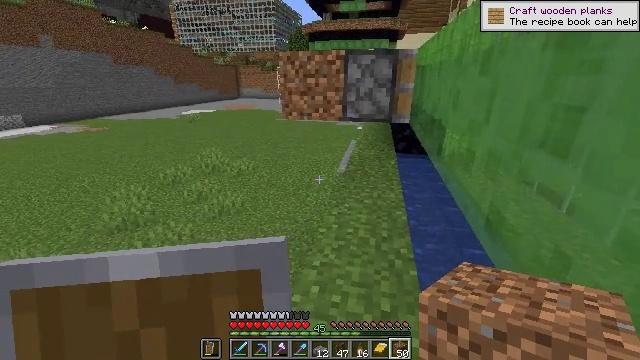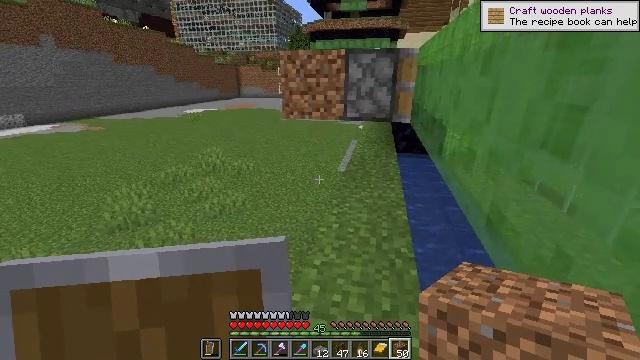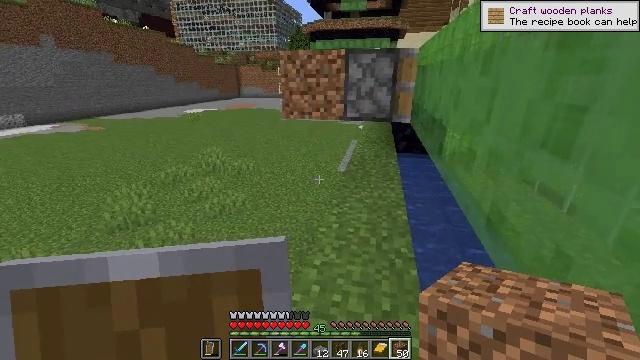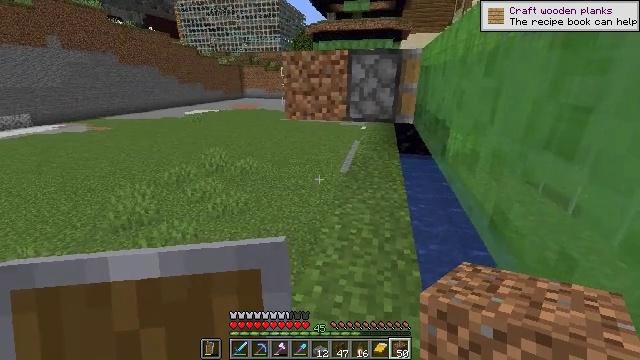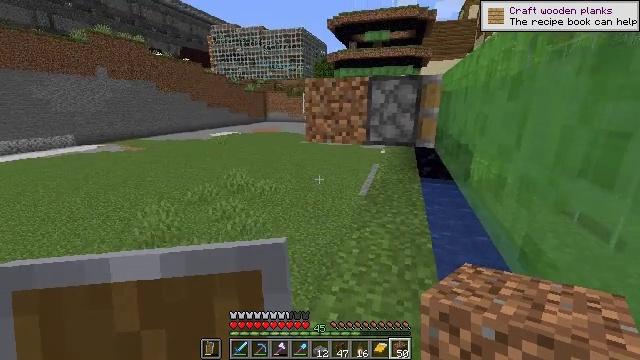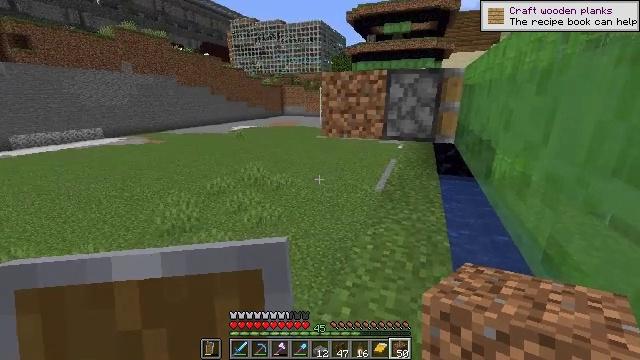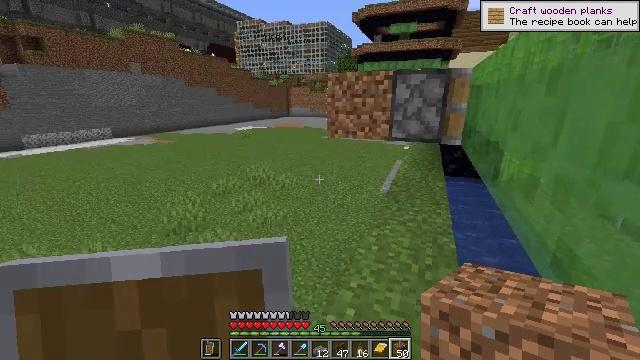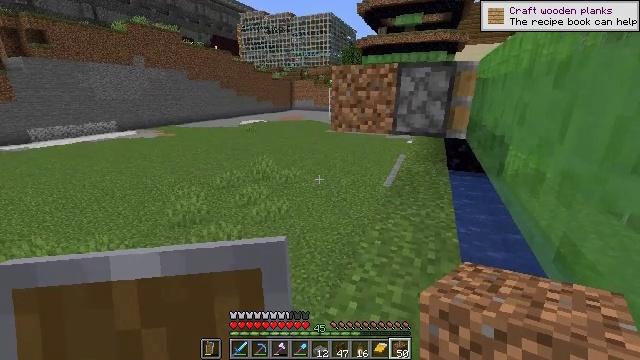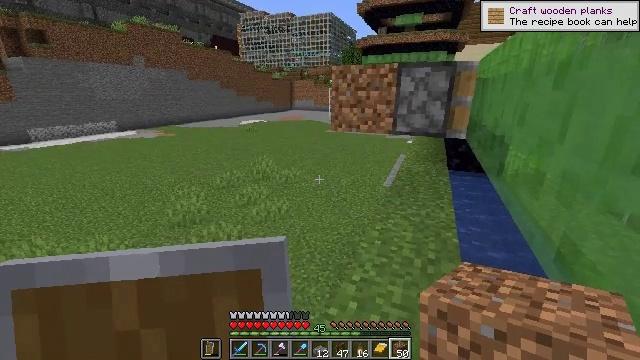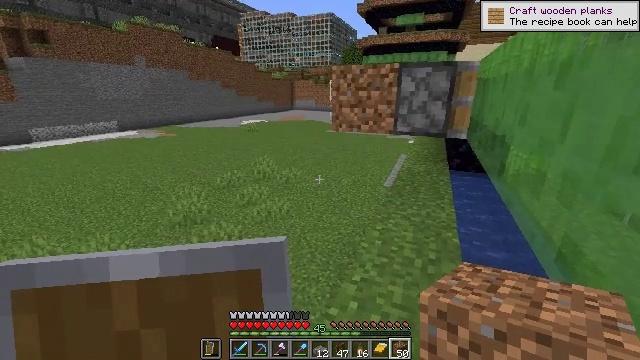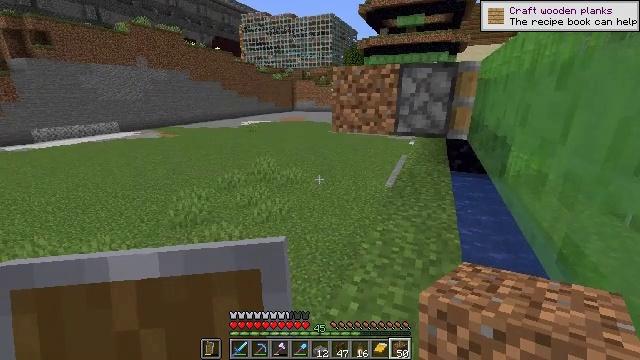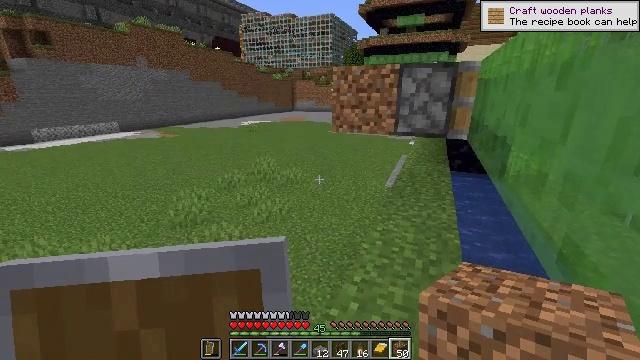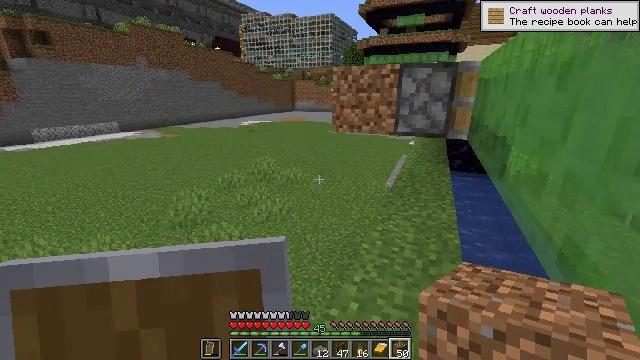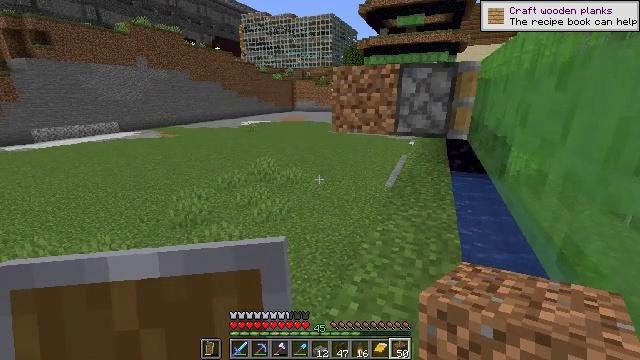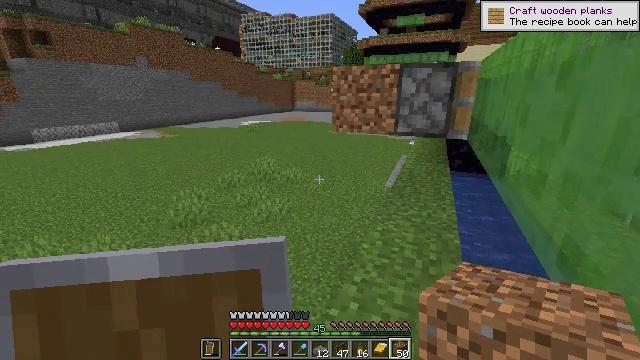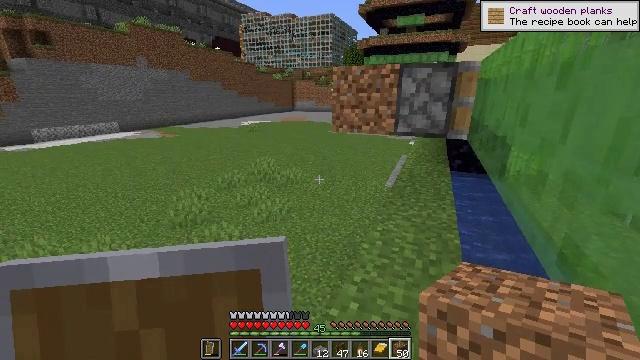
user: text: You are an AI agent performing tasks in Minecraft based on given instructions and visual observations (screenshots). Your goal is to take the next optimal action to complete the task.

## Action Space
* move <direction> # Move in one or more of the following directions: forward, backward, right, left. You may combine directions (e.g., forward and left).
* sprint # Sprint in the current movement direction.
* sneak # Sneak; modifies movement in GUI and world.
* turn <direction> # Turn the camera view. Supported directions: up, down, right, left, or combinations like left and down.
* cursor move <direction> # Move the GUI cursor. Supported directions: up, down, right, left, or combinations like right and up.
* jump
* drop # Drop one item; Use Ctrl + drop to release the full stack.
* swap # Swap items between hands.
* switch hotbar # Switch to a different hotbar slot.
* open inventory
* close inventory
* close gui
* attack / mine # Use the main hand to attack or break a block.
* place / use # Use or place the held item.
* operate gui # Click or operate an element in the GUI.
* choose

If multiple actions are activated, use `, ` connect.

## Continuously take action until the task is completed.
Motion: motion action
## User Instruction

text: Gather slime blocks for crafting purposes.
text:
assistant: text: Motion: no_op
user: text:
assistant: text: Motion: no_op
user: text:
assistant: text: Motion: no_op
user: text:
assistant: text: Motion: turn left and up
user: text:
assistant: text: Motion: turn left and down
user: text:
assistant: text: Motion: turn left
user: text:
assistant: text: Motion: turn down
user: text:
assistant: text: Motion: no_op
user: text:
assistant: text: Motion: no_op
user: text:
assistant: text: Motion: no_op
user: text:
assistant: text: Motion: no_op
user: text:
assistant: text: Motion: no_op
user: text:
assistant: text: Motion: no_op
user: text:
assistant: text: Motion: no_op
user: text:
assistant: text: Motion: no_op
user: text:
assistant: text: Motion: no_op
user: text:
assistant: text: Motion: no_op
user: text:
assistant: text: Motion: no_op
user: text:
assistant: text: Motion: no_op
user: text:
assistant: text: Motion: no_op
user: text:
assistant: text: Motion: no_op
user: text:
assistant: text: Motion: no_op
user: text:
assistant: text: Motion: no_op
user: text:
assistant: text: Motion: turn left and down
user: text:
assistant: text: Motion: turn left and down
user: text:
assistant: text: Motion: turn left and up
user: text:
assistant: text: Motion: turn left and up
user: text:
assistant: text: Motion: turn left and up
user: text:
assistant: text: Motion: turn left
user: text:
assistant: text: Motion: turn left